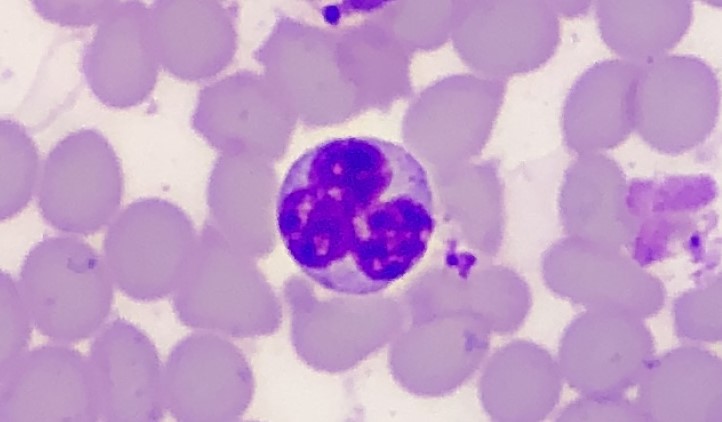
White blood cell type: Neutrophil